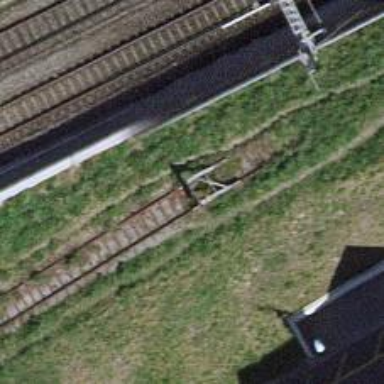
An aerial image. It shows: Railway buffer stop.